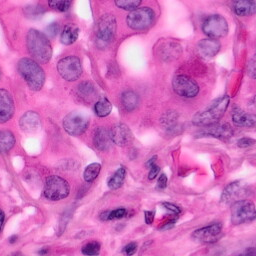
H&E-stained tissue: Pancreatic